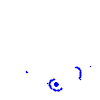
Particle: proton